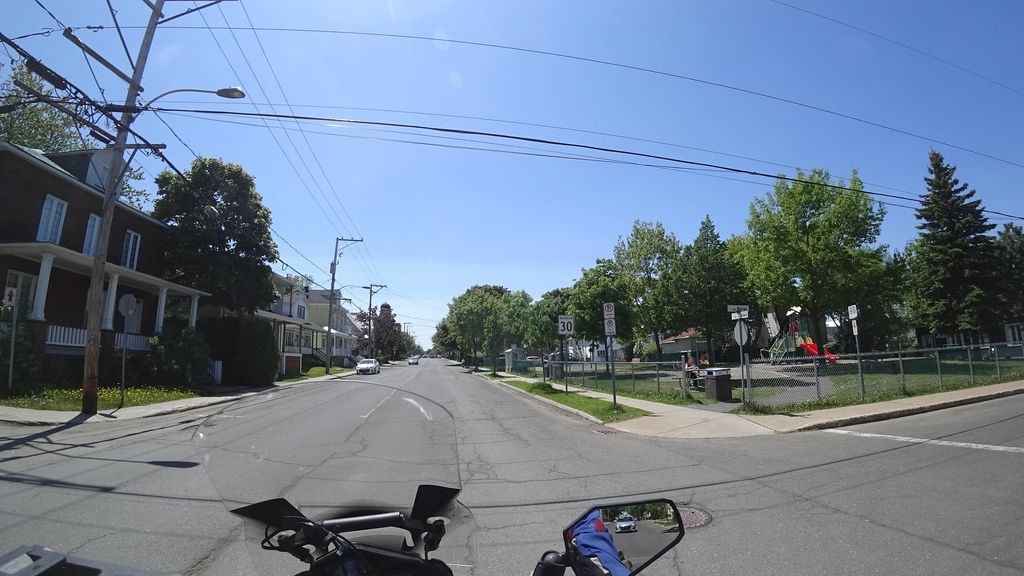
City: quebec_city